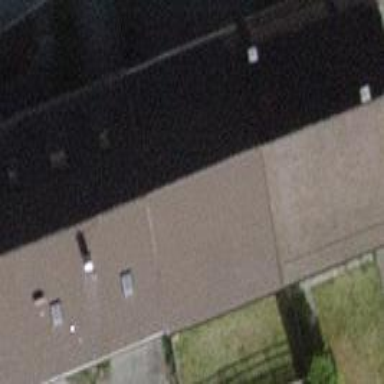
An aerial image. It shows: Terrace building.